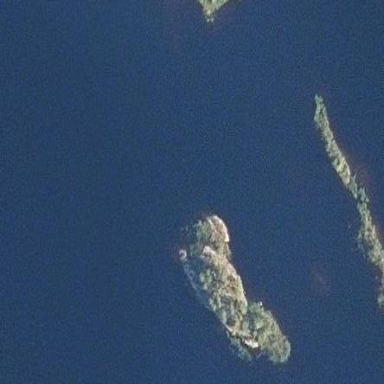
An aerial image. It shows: Islet.